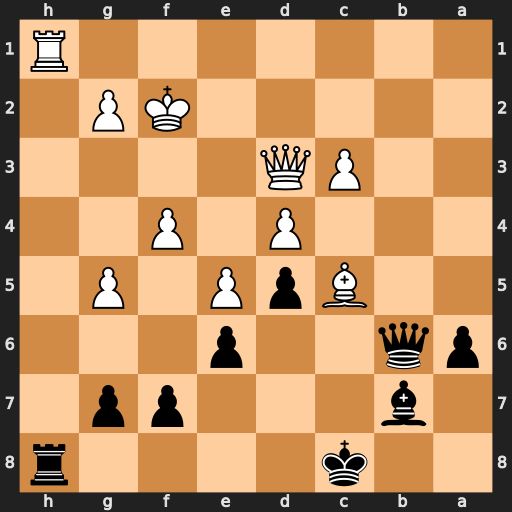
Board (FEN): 2k4r/1b3pp1/pq2p3/2BpP1P1/3P1P2/2PQ4/5KP1/7R
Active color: b
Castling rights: -
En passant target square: -
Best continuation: Qb2+ Qe2 Qxe2+ Kxe2 Rxh1